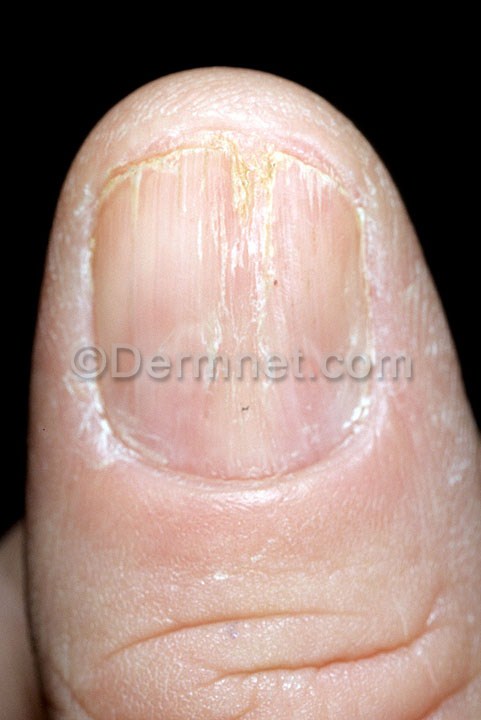
Disease: Nail Fungus and other Nail Disease